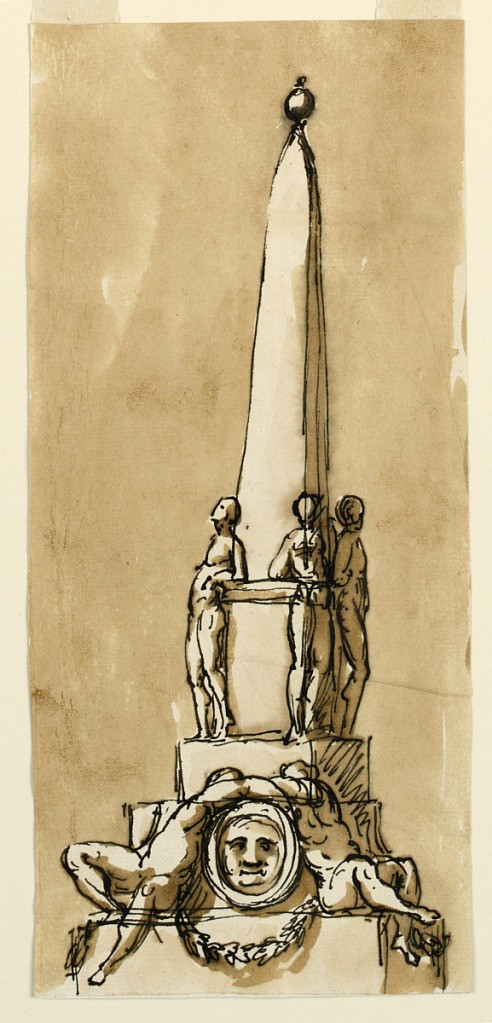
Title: Monument
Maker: Giuseppe Barberi, Italian, 1746–1809
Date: ca. 1780
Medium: Pen and brown ink, brush and brown wash on off-white laid paper, lined
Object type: Drawing
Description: An obelisk stands upon a pedestal, male figures leaning against its corners. Below is a base consisting of three steps. At the front of the central one is a circular medallion with a mask, supported by two seated female figures. Below, a festoon.